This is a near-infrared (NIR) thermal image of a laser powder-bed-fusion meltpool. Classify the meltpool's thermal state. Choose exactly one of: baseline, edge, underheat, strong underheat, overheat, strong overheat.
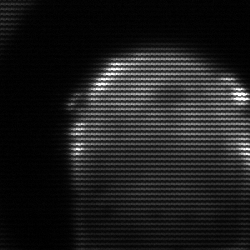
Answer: edge